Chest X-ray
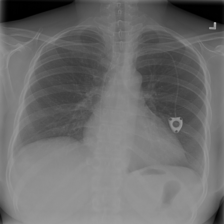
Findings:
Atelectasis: negative
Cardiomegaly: negative
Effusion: positive
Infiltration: negative
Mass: negative
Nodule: negative
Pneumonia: negative
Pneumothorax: negative
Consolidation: negative
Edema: negative
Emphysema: negative
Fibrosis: negative
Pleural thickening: negative
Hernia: negative